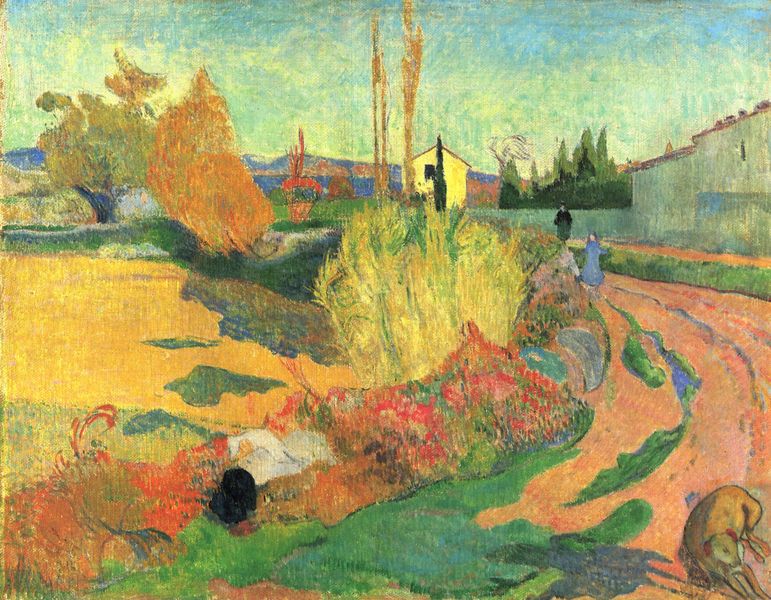
Titel: Die Mas von Arles
Künstler: Paul Gauguin
Standort: Stockholm
Institution: Nationalmuseum
Schlagwörter: baum, blau, gemälde, himmel, mann, schatten, vogel, wasser, weiß, wolken, bäume, frauen, gelb, grün, impressionismus, kirchner, landschaft, menschen, mädchen, blume, blumen, braun, bunt, fenster, frankreich, frau, haar, hut, kleid, kreide, licht, männer, orange, pastell, schwarz, strasse, dach, gebäude, gras, haus, hund, rot, tier, weg, wiese, wolke, expressionismus, malerei, alt, mensch, stein, steine, bach, feld, felder, gräser, halme, horizont, häuser, hügel, natur, schilf, strauch, busch, büsche, gebüsch, sonne, sträucher, gold, kind, personen, person, pflanzen, rosa, zypressen, bewegt, farbig, pfütze, sommer, ansicht, ort, acker, feldweg, getreide, laufen, mittag, berge, farben, gebirge, dorf, dächer, giebel, mauer, ziegel, farbe, formen, violett, hof, spazieren, van gogh, rand, figuren, querformat, duktus, liegend, gauguin, ortschaft, wände, gogh, spaziergang, paul, gestalten, kurve, reh, gaugin, rain, wegrain, graben, frei, fröhlich, wegrand, leuchtend, hahn, ähren, rinne, wegesrand, grundfarben, farne, paul gauguin, rinnen, aus, biege, gelbtöne, ht, getreife, fehlfarben